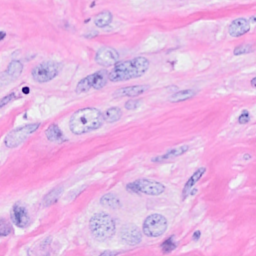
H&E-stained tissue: Breast